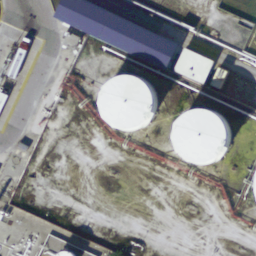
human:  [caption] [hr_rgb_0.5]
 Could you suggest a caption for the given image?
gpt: Two storage tanks are in the lawn .

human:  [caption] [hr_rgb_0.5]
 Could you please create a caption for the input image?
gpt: There are two storage tanks in the lawn .

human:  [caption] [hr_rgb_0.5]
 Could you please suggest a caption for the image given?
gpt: Two storage tanks are triangularly distributed in the lawn .

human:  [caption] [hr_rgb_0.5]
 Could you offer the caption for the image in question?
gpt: Two are three storage tanks triangularly distributed in the lawn .

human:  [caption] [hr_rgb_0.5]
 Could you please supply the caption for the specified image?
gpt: Two storage tanks are in the lawn .